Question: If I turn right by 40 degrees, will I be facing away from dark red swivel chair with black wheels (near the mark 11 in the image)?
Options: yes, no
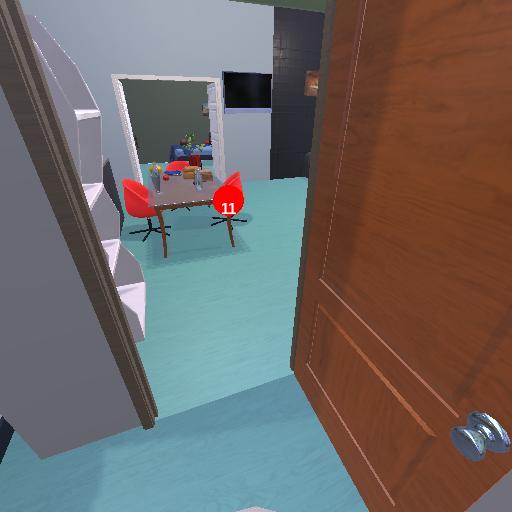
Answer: yes